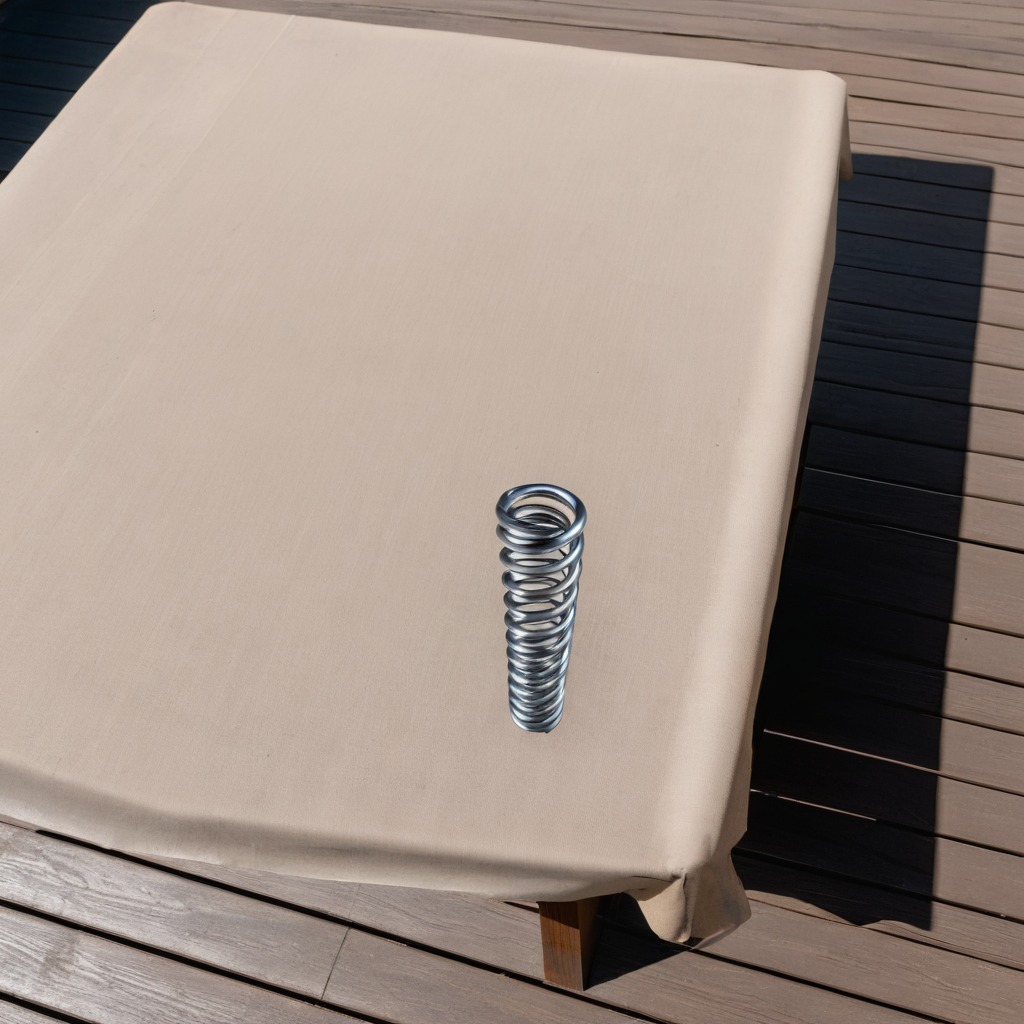
A coiled metal spring is lying on a wooden table in an outdoor workshop during daytime bright natural light soft shadows worn but beneath the cloth.